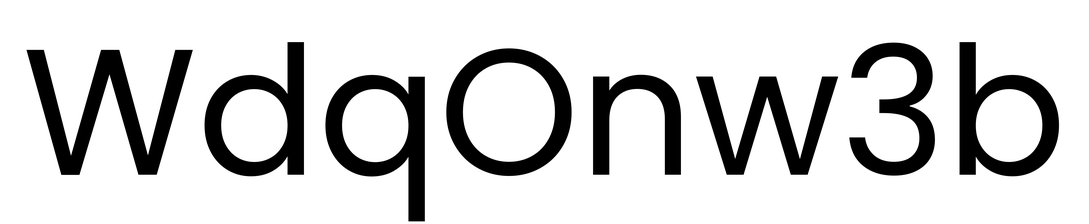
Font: Poppins-Regular